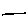
Label: line